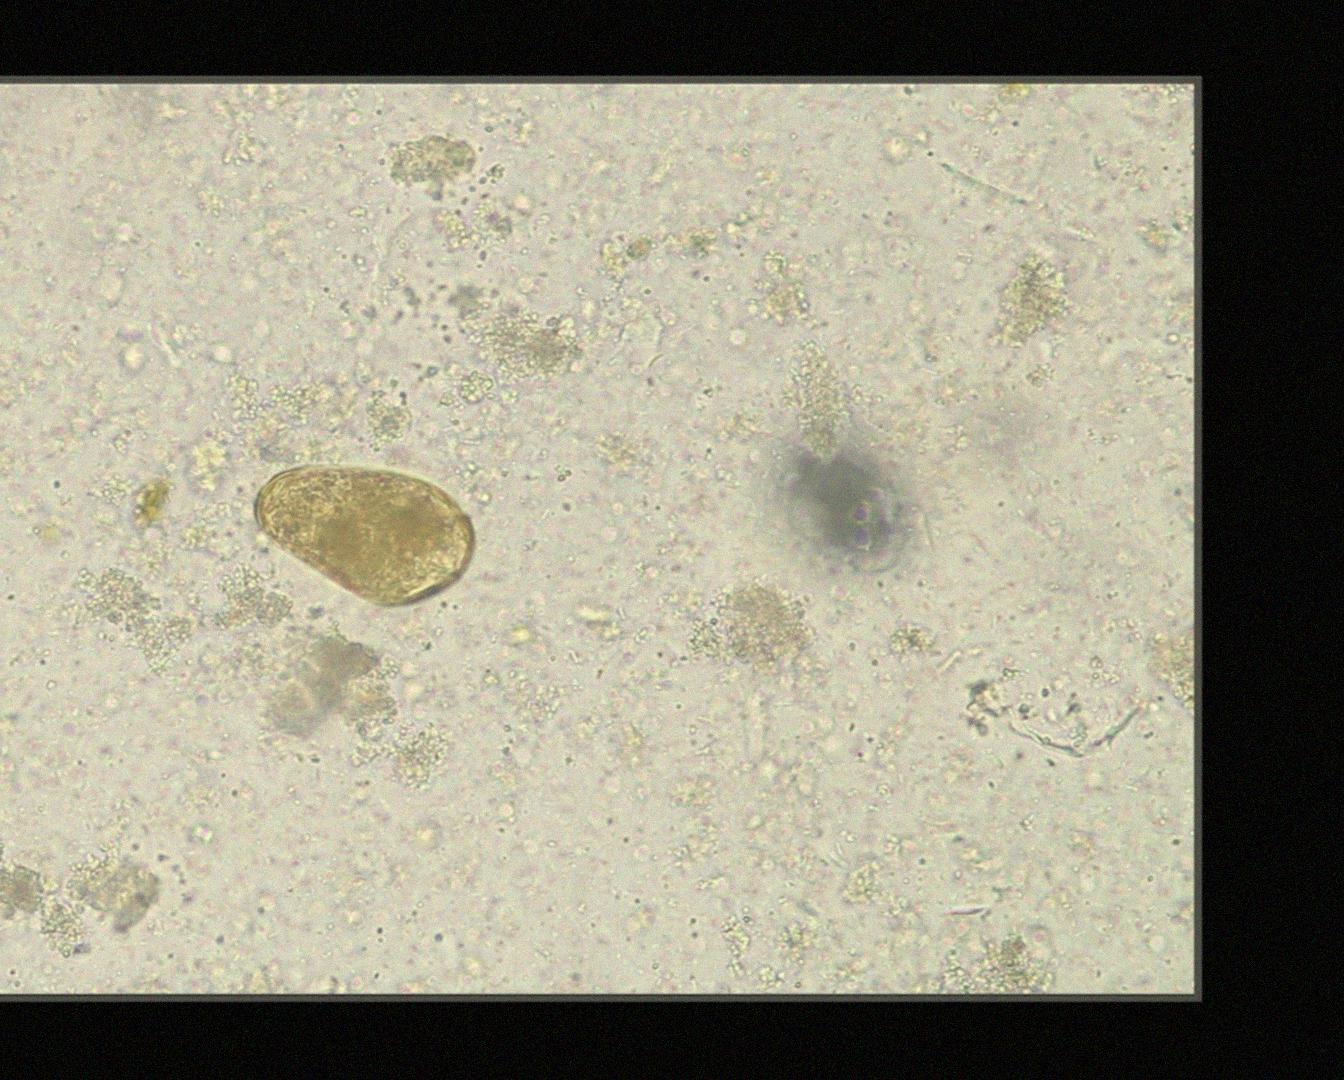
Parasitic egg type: Paragonimus spp